Question: Good day!
On the screen below you can see how the user could add new players. By touching the cell with "plus" new cell with the name of player (for ex. "Player 3") will be inserting. And cell with "plus" will shift down.

Will you advice how to do this? thx for answering:)
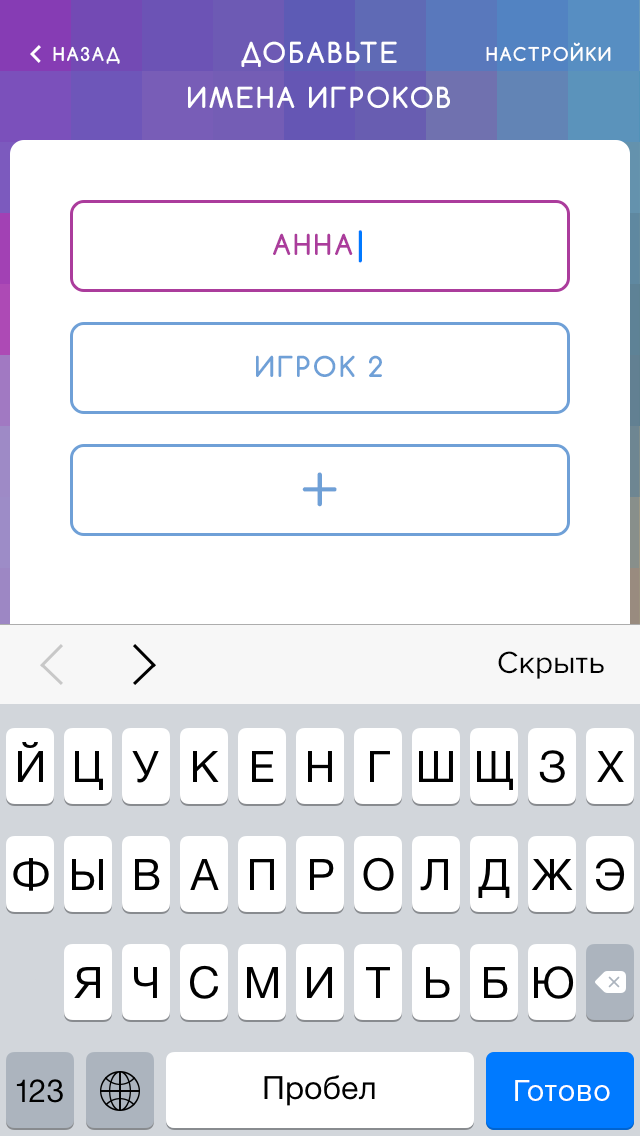
Answer: You basically make sure the + button is the last item in your collectionView each time and increment your number of items by 1 in the numberOfItemsInSection method.